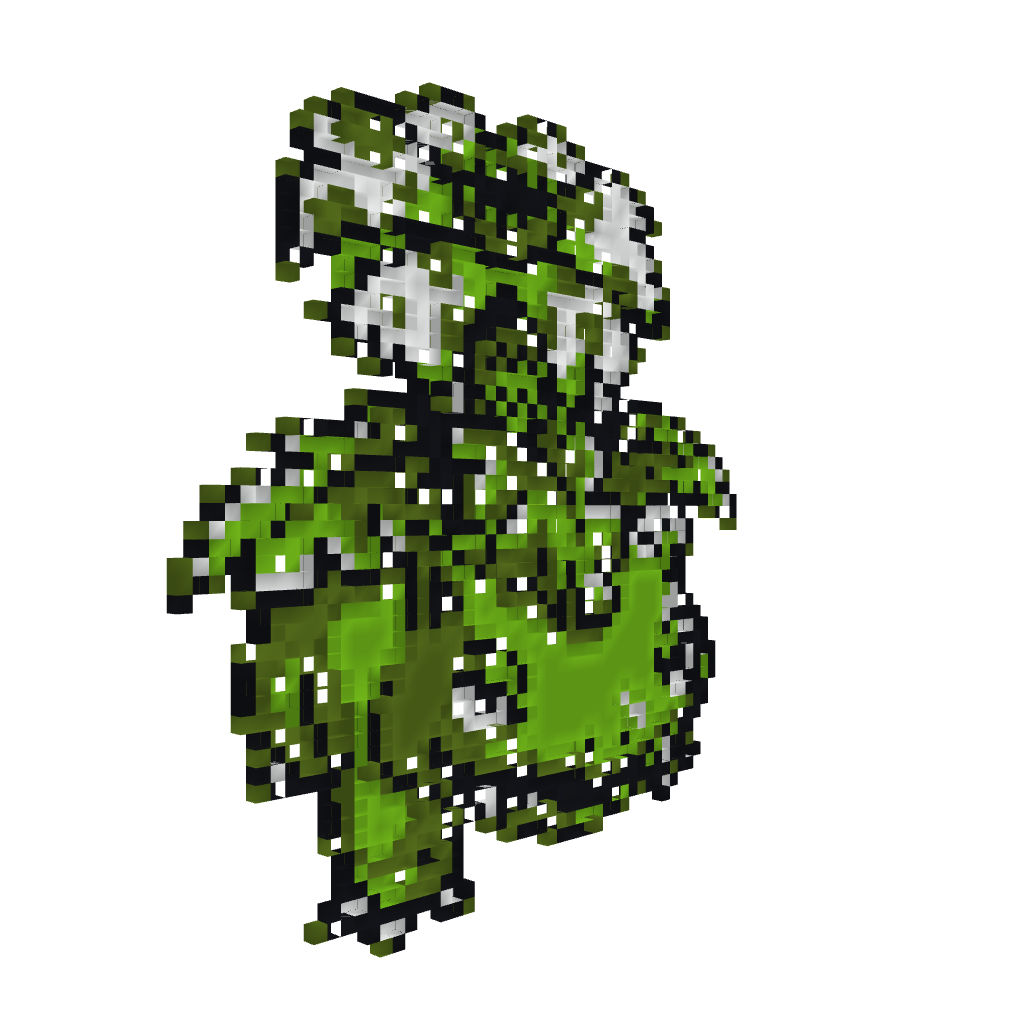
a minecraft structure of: Venusaur sprite